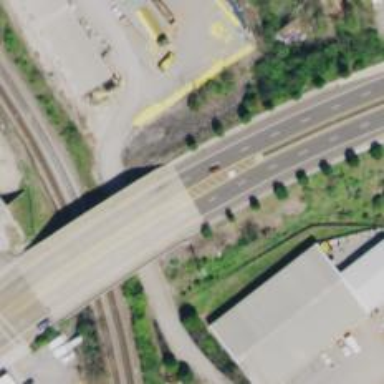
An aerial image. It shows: Primary highway crossing over bridge.